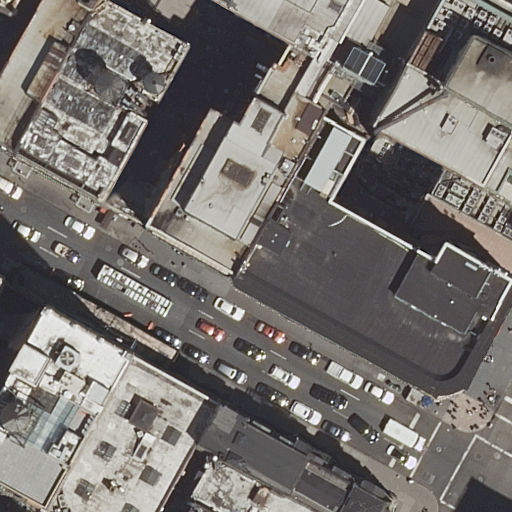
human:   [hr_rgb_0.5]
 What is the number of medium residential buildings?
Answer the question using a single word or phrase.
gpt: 3

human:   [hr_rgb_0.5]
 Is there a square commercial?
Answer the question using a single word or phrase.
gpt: no

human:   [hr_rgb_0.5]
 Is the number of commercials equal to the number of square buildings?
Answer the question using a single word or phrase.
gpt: no

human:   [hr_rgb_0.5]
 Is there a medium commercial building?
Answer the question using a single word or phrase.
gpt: no

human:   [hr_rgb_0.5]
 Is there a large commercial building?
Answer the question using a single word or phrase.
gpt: no

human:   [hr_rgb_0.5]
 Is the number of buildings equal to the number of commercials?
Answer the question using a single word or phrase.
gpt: no

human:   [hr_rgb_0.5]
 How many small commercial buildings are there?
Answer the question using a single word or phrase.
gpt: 0

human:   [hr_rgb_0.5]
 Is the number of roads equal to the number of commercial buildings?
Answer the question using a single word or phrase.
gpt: no

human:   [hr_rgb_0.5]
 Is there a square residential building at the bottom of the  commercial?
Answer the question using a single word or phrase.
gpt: no

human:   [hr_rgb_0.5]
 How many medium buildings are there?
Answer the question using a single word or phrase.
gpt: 3

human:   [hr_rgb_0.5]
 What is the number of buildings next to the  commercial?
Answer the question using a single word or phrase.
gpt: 12

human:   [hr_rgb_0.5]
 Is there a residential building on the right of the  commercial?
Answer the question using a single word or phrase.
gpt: yes

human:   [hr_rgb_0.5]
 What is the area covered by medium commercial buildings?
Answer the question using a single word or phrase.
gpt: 0m2

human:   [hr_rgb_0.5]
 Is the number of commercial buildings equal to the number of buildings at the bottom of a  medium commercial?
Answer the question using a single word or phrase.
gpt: yes

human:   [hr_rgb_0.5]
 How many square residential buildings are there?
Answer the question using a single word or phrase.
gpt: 0

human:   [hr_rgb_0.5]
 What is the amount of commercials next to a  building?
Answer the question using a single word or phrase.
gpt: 1

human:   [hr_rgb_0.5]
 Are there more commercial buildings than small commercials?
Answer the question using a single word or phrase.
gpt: no

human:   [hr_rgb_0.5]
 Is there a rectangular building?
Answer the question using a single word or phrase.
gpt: yes

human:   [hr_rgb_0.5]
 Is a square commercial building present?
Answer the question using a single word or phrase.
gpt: no

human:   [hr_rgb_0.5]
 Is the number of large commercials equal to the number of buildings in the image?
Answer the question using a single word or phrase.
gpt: no

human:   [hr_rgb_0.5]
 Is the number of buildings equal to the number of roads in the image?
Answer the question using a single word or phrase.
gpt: no

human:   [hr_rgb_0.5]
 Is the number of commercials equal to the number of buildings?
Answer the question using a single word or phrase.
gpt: no

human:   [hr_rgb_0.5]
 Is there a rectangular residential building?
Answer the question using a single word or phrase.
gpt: yes

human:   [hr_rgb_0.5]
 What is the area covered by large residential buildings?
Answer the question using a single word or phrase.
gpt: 5183m2

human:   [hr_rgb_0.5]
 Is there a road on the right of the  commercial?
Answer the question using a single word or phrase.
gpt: yes

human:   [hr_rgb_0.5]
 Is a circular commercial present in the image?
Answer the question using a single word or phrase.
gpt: no

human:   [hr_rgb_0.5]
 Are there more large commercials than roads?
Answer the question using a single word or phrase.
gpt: no

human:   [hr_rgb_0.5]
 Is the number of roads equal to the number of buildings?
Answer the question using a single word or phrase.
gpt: no

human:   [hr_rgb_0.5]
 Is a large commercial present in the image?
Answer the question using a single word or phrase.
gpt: yes

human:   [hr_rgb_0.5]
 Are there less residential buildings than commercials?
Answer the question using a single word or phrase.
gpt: no

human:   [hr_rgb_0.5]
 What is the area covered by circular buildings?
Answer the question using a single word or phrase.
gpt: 0m2

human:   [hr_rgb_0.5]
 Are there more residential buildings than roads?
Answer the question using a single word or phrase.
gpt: yes

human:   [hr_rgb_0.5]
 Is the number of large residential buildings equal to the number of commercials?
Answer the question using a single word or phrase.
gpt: no

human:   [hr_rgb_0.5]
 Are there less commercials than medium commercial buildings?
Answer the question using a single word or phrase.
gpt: no

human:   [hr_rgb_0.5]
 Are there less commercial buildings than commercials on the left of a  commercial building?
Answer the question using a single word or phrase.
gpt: no

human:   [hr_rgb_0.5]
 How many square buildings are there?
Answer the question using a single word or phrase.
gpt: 0